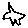
Label: star